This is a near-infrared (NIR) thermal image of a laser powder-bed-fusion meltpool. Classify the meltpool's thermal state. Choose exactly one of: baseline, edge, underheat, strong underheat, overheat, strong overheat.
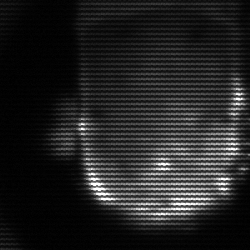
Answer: baseline